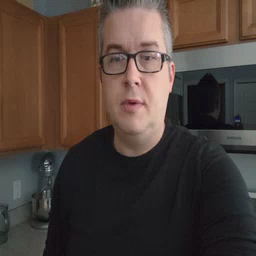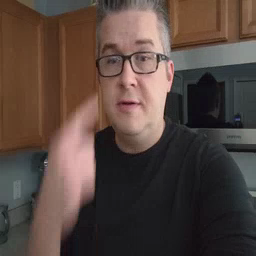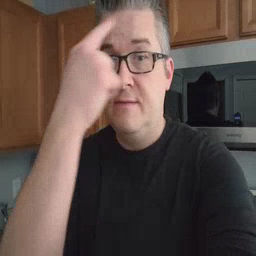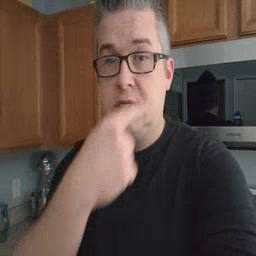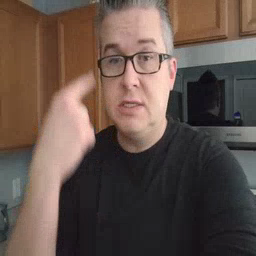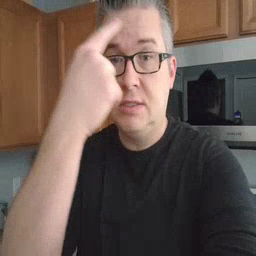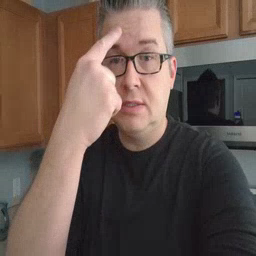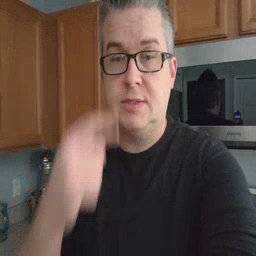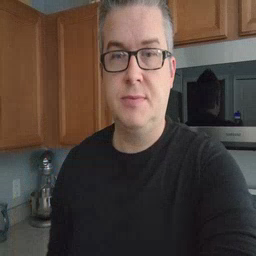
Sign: face